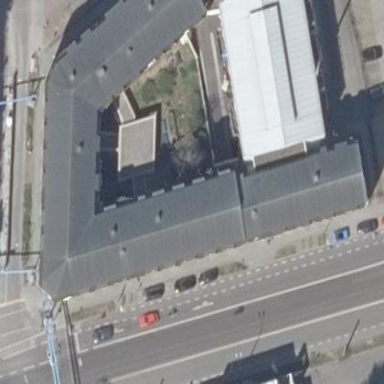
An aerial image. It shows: Office building with gambrel roof.